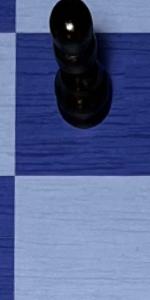
Label: Empty